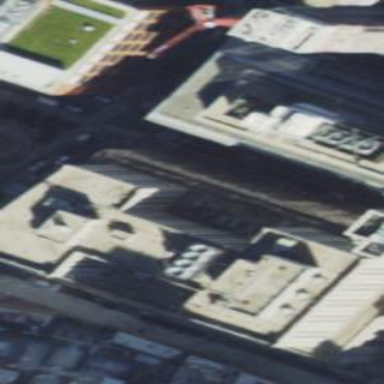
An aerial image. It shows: Building with flat concrete roof. The building part is beige in color.